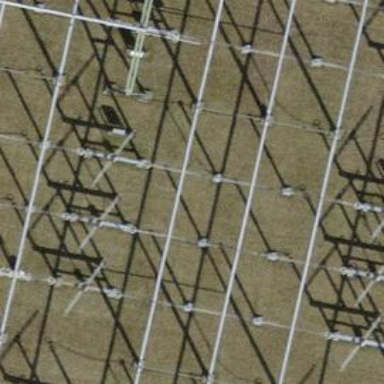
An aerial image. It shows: Busbar power line.